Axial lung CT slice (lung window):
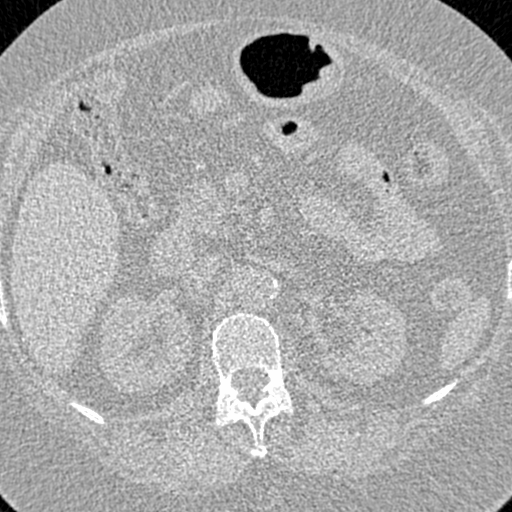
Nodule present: no